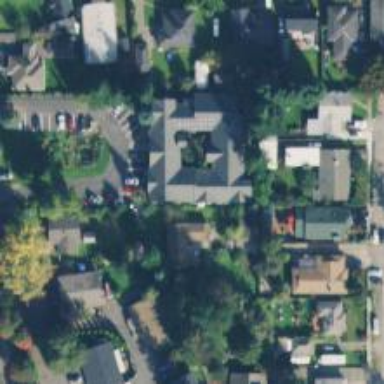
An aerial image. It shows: Nursing home.